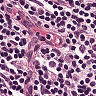
Metastatic tissue present: no